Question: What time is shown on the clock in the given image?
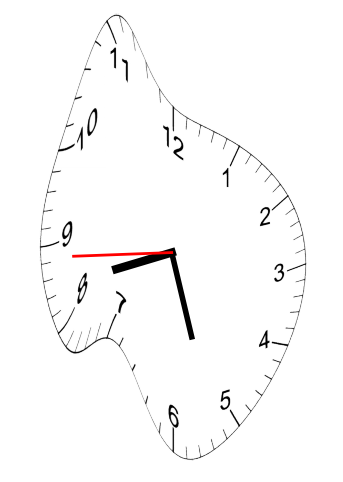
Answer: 08:26:44